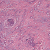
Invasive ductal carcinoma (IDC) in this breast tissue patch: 1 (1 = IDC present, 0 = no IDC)